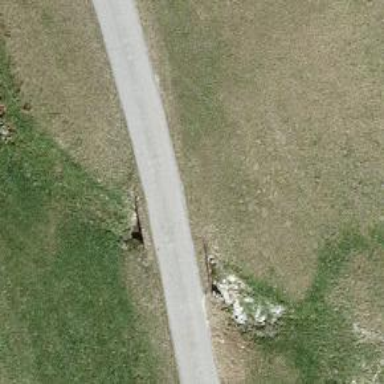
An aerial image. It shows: Unclassified road on asphalt surface with bridge.